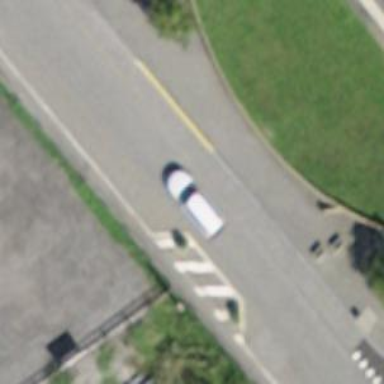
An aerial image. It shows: Traffic calming feature called choker.